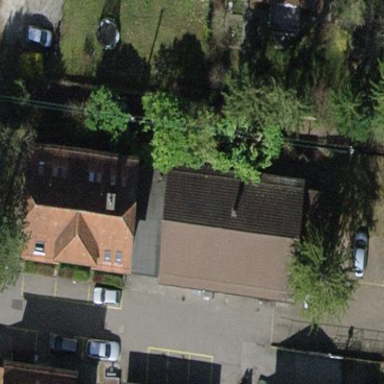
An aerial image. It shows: Shed with tile roof.